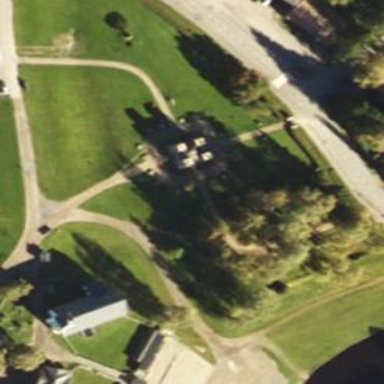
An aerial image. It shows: Historic monument.